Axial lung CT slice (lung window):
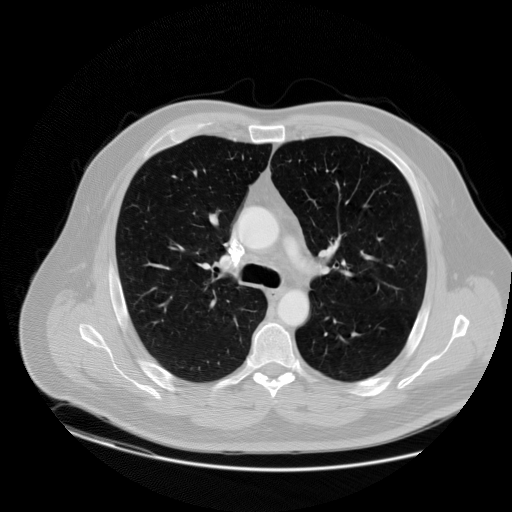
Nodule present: no